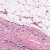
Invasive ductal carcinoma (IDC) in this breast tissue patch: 0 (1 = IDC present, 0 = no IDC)